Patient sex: F
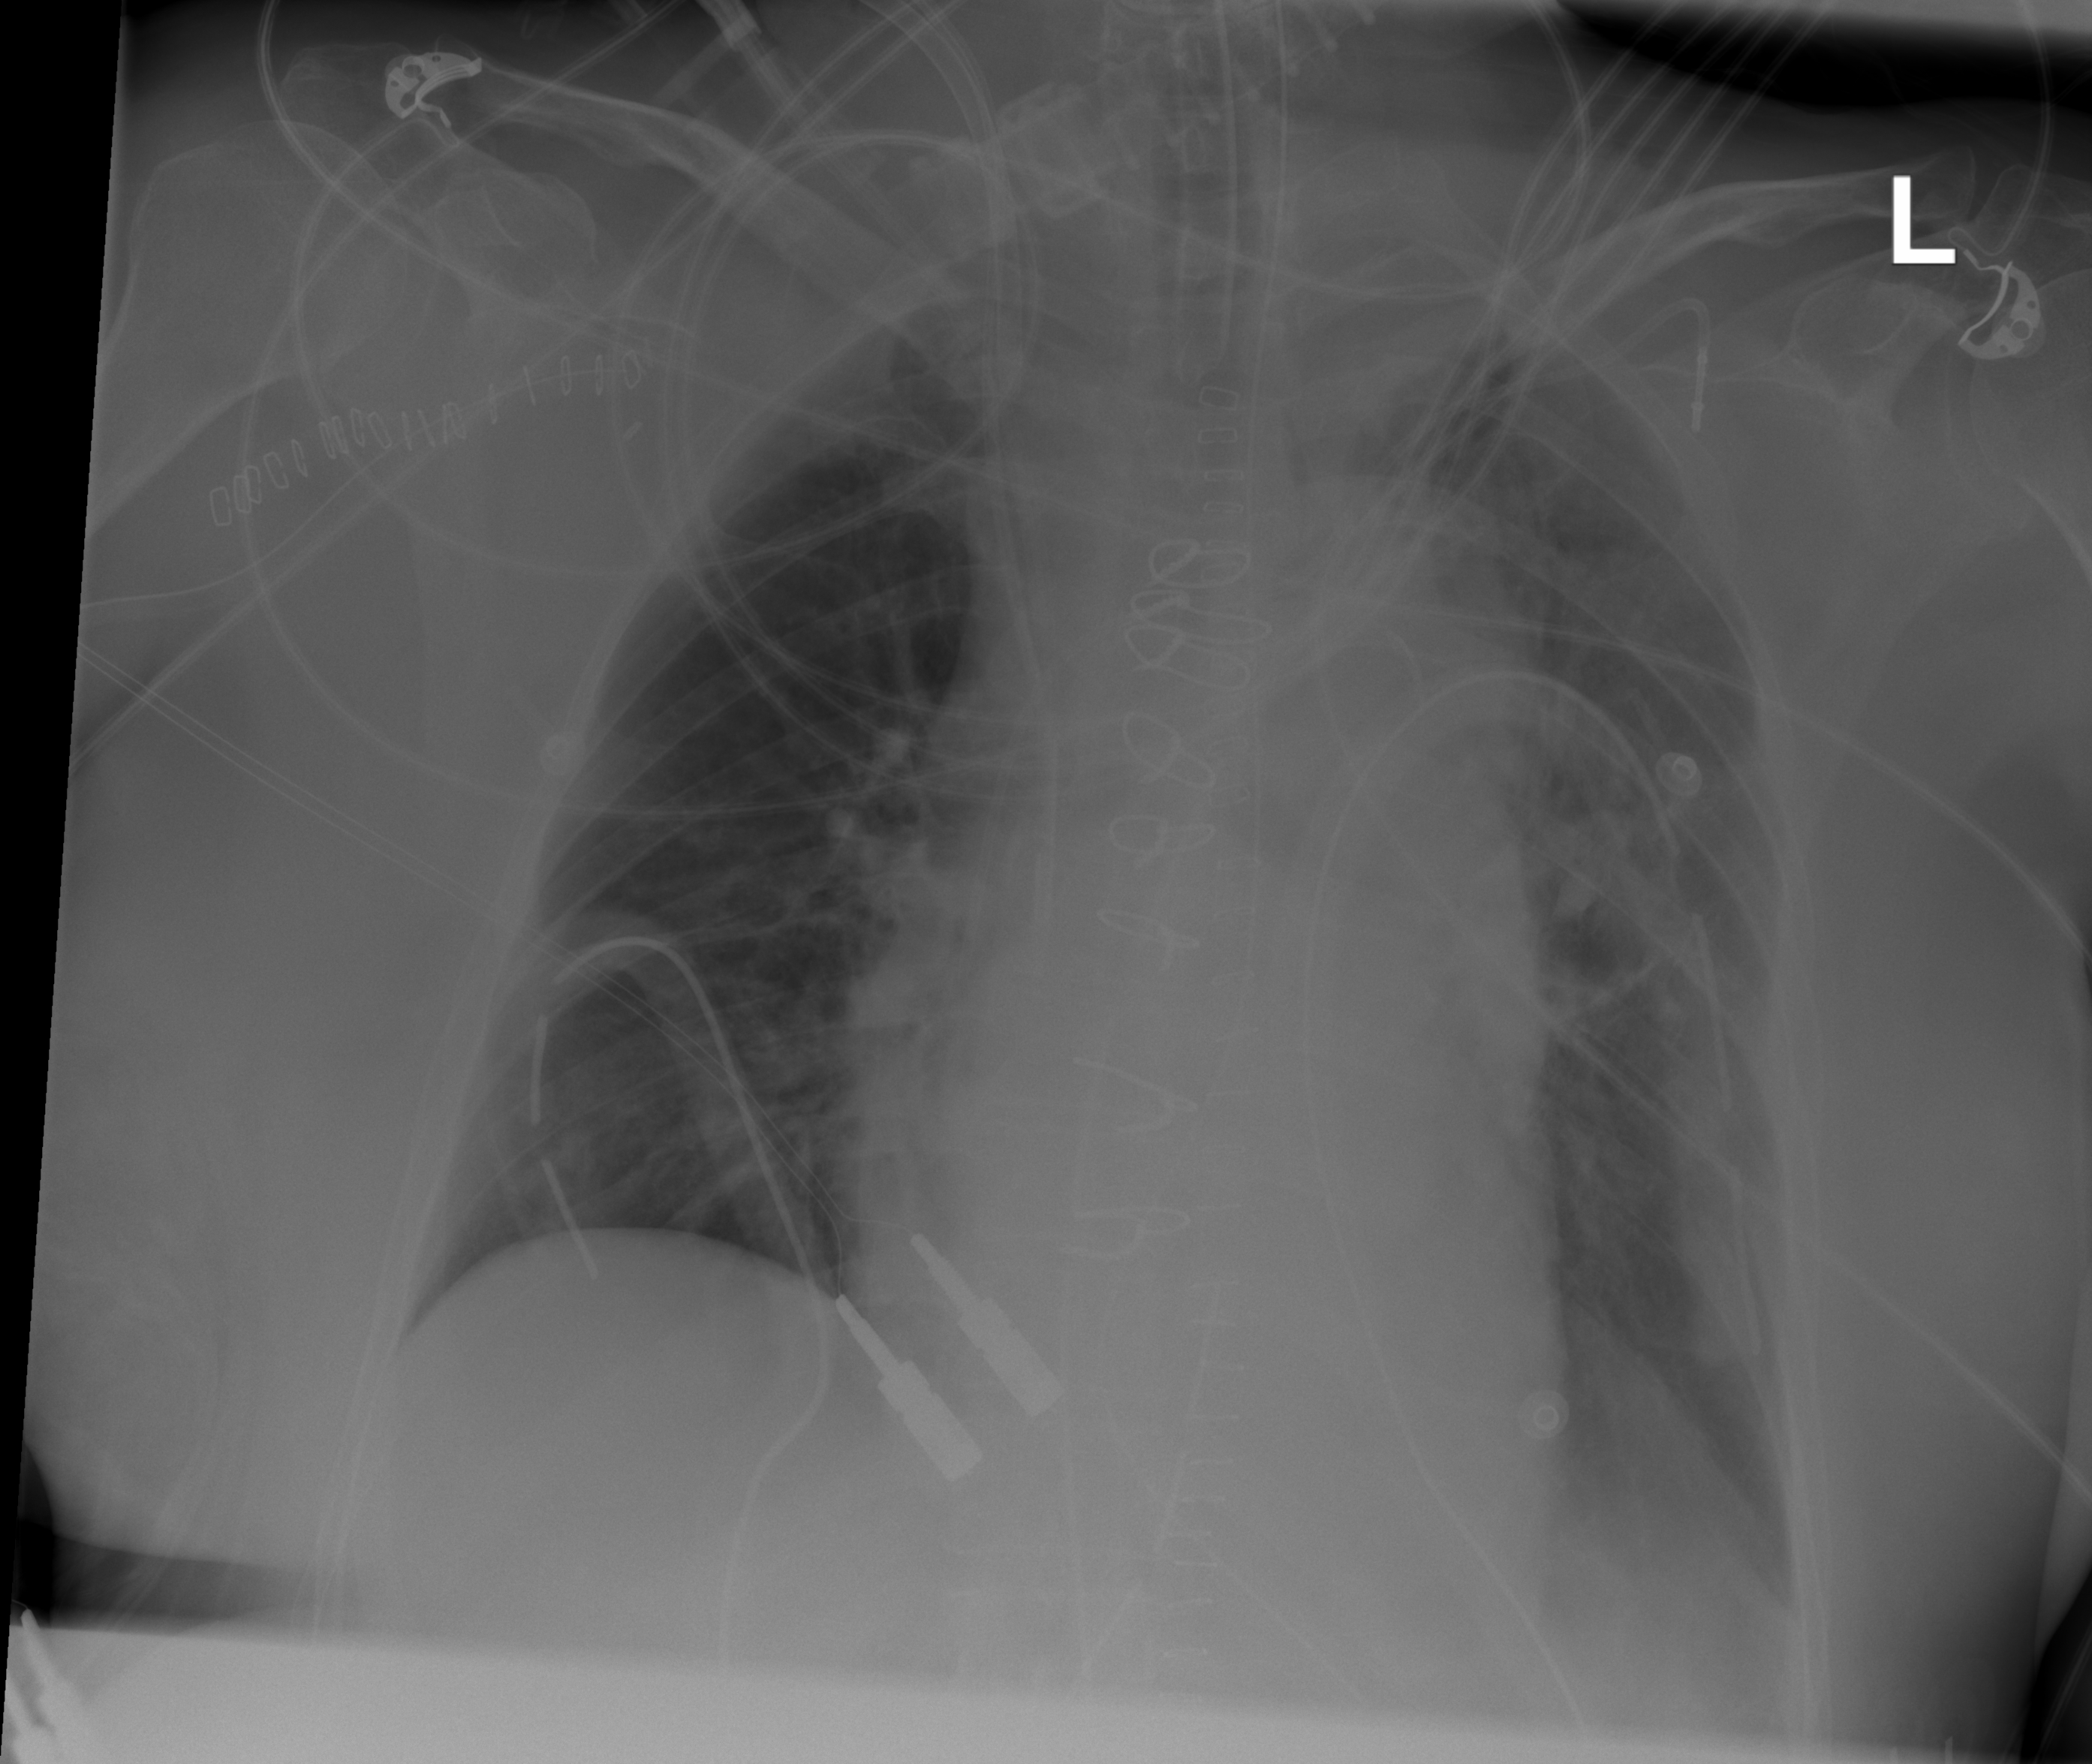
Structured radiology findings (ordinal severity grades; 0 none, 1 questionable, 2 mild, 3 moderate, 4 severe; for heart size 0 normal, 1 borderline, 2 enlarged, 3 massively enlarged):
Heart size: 2
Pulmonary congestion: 1
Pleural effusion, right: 0
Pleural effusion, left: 0
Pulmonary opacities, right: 0
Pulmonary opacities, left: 0
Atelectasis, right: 1
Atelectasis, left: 2